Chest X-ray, PA view. Patient: 67 years old, sex M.
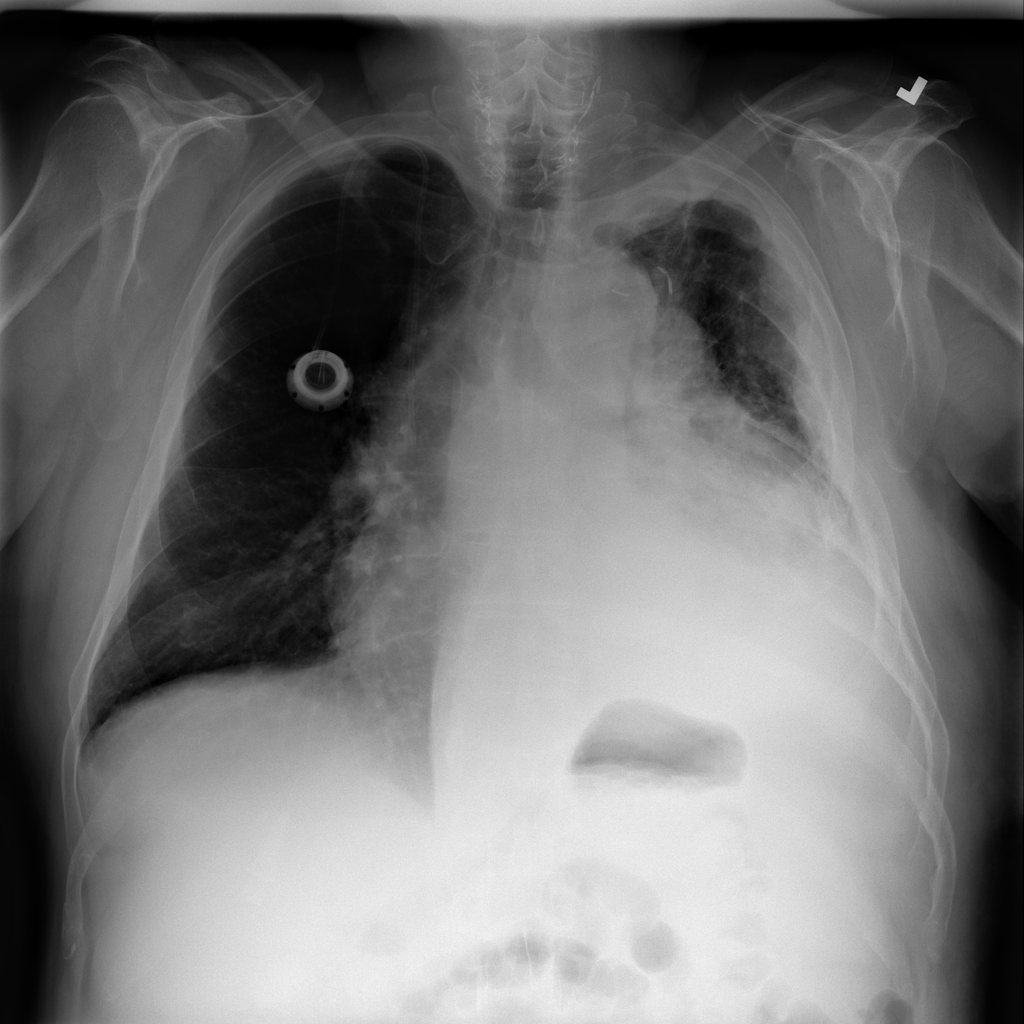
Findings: Effusion, Infiltration, Nodule